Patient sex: F
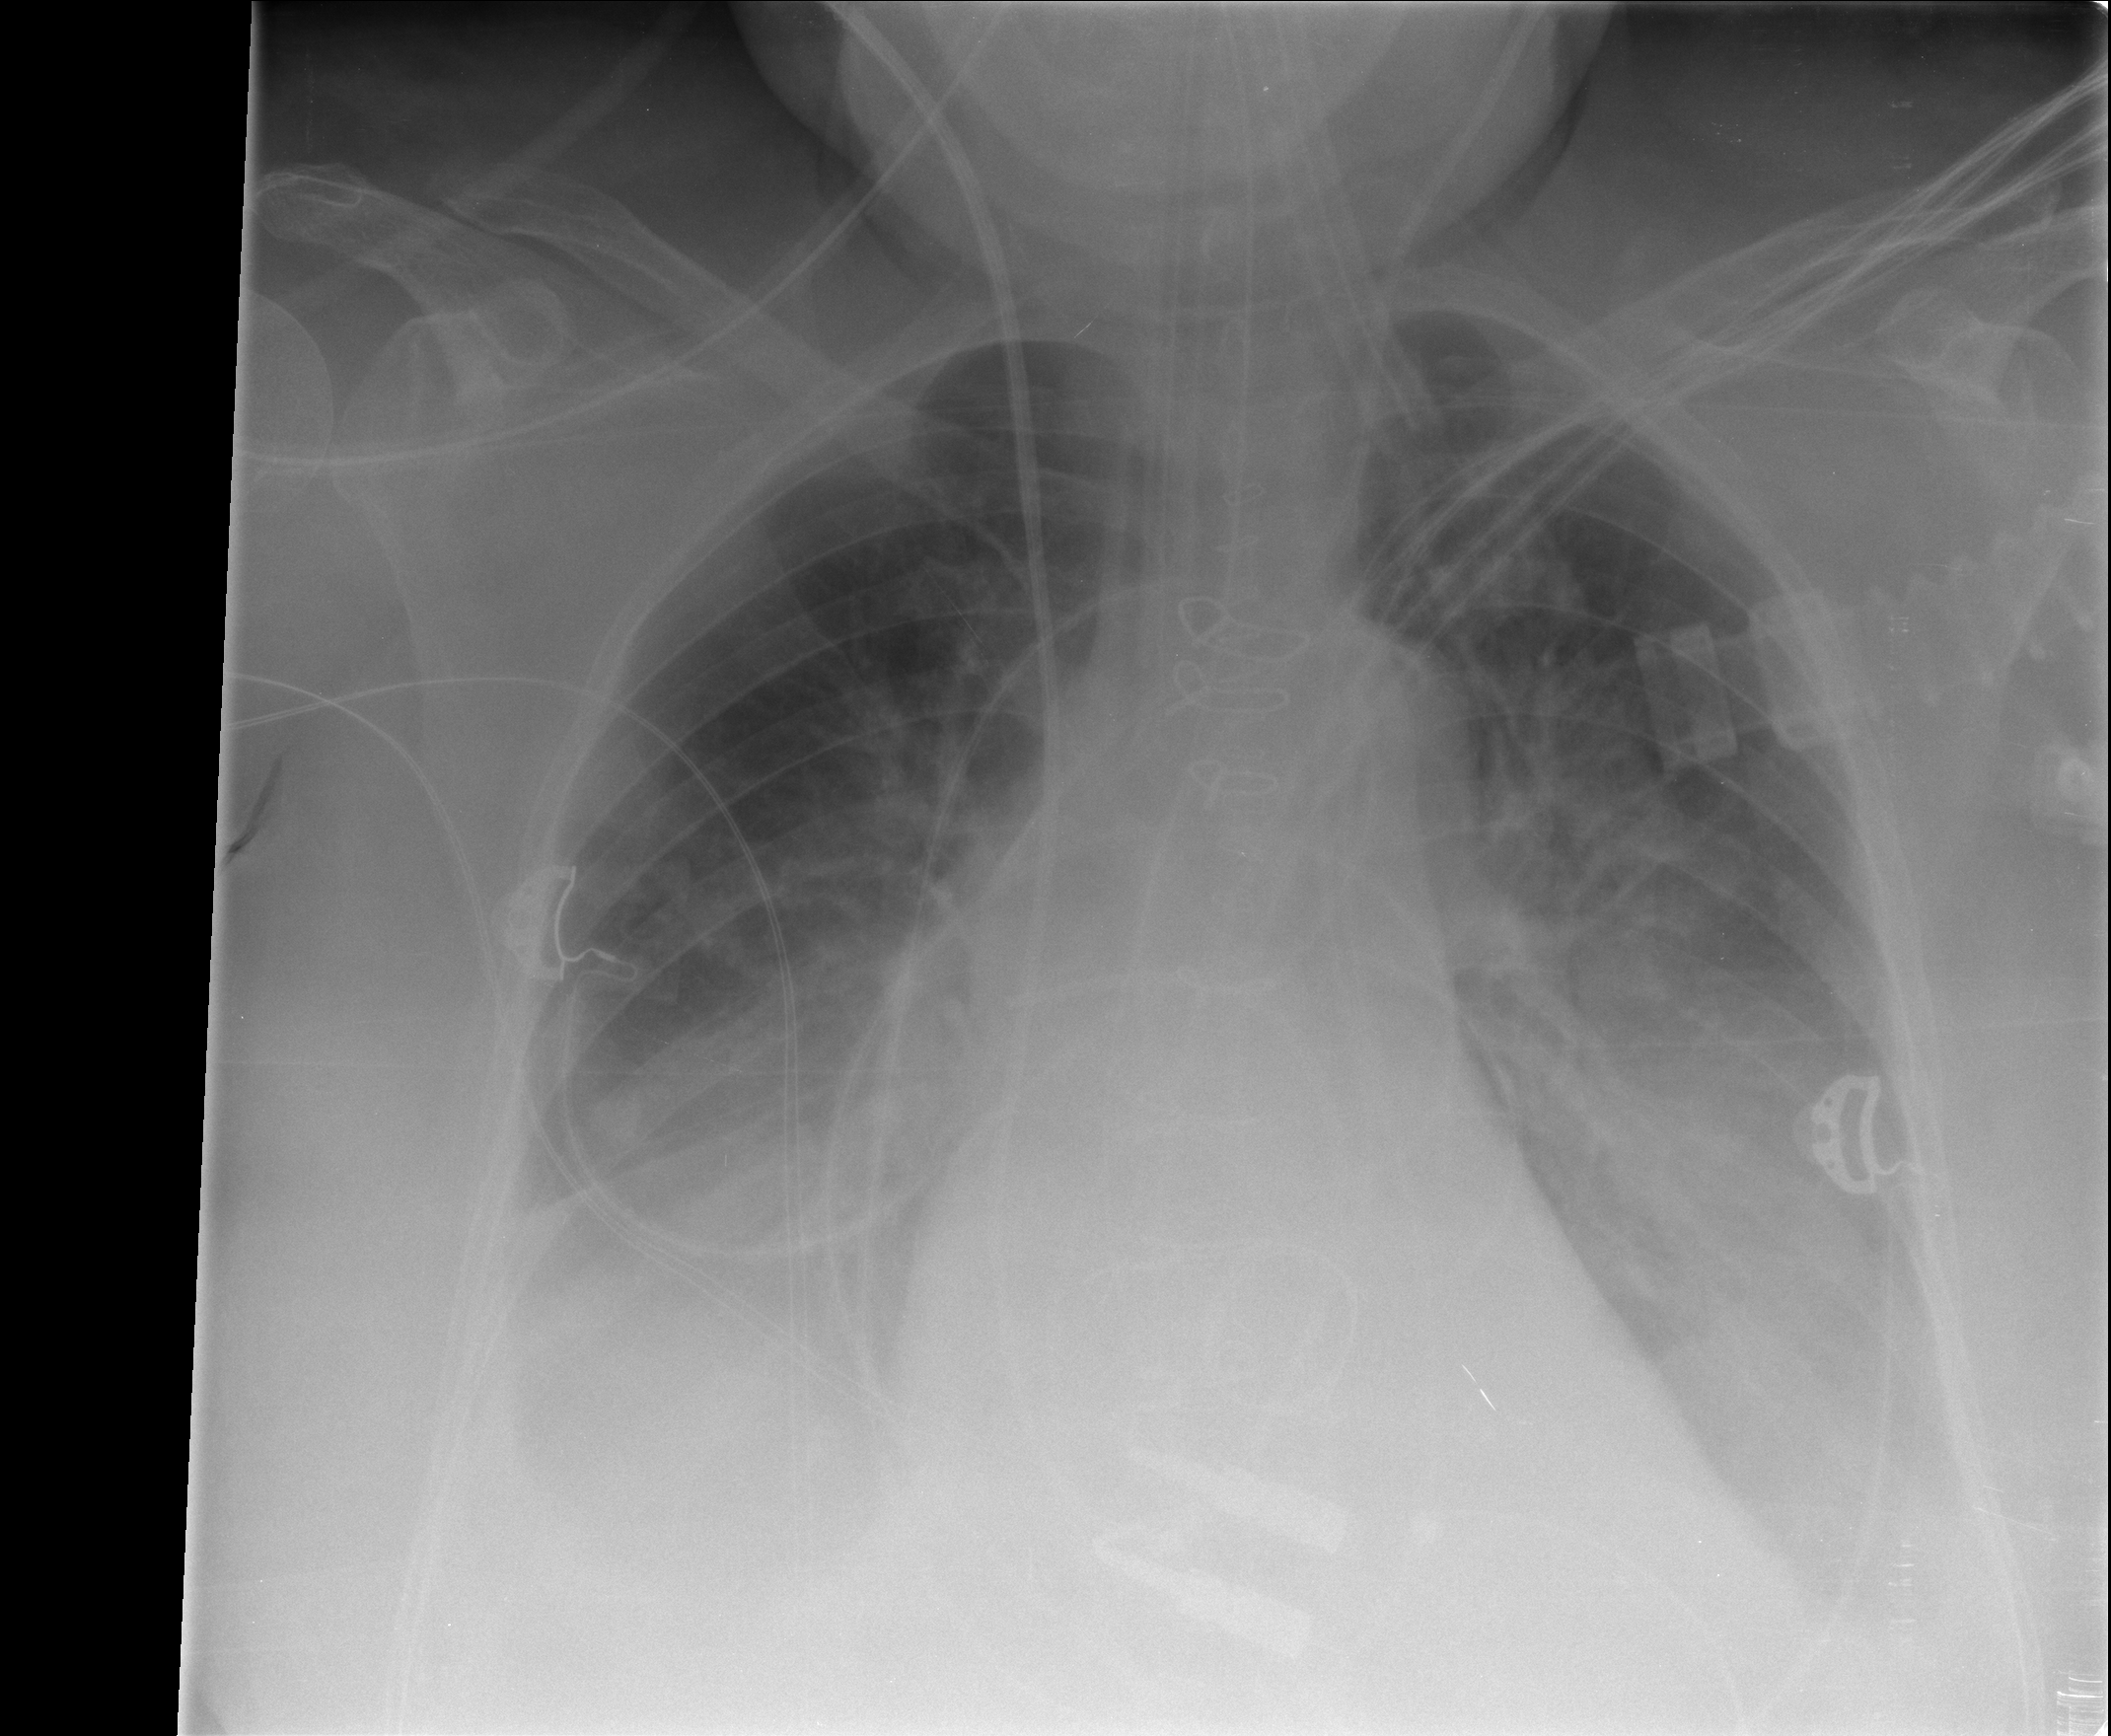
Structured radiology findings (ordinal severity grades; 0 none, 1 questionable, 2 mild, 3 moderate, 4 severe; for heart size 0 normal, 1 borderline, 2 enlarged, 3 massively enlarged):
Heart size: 0
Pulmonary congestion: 0
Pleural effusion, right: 3
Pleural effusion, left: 2
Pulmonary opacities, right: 0
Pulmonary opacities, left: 0
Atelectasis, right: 2
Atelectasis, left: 2